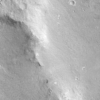
Label: not_dusty